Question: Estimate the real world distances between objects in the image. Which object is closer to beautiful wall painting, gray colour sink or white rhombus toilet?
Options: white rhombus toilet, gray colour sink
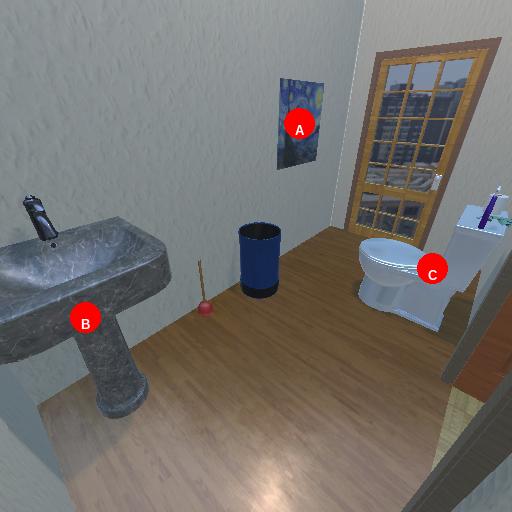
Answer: white rhombus toilet